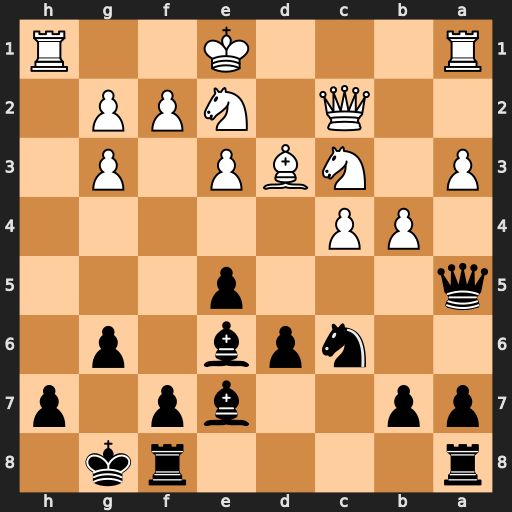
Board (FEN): r4rk1/pp2bp1p/2npb1p1/q3p3/1PP5/P1NBP1P1/2Q1NPP1/R3K2R
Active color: b
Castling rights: KQ
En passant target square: -
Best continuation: Nxb4 axb4 Qxa1+